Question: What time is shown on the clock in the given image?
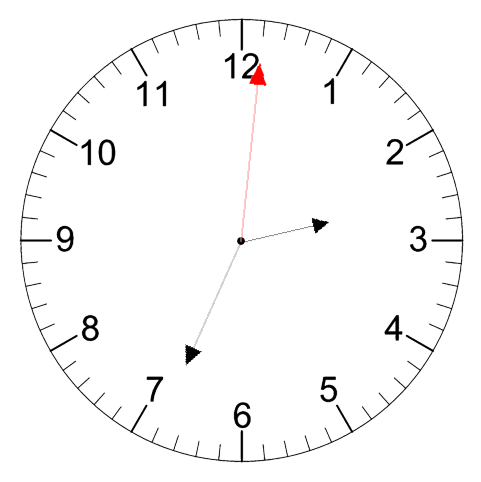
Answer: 02:34:01